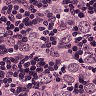
Metastatic tissue present: yes